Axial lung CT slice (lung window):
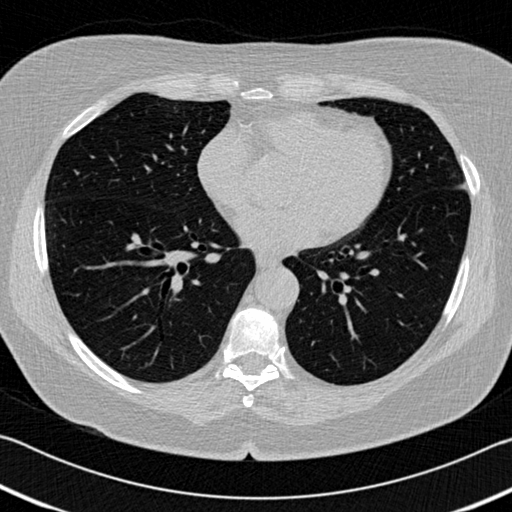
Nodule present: no